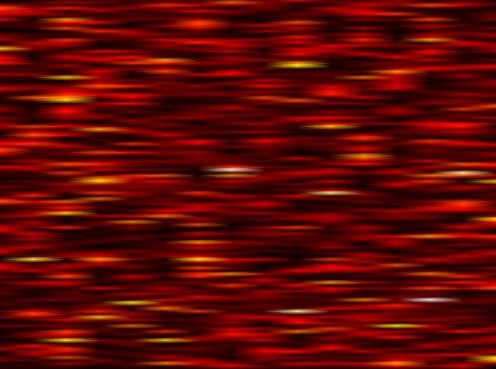
Label: OFDM